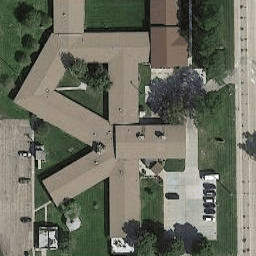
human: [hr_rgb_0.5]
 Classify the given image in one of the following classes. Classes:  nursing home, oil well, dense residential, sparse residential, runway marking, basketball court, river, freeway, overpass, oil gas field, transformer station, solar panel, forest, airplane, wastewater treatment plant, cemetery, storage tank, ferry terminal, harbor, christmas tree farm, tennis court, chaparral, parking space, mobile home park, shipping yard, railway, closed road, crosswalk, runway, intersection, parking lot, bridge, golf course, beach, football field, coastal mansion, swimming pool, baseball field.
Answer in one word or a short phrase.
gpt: nursing home